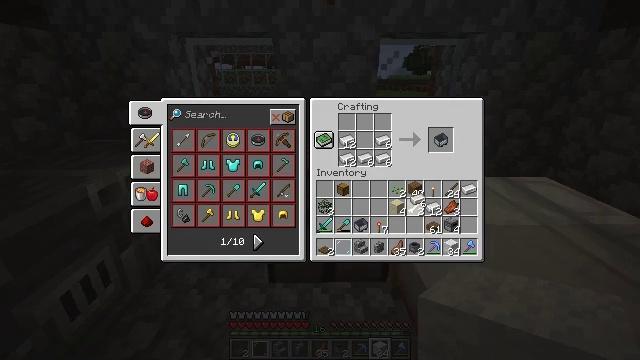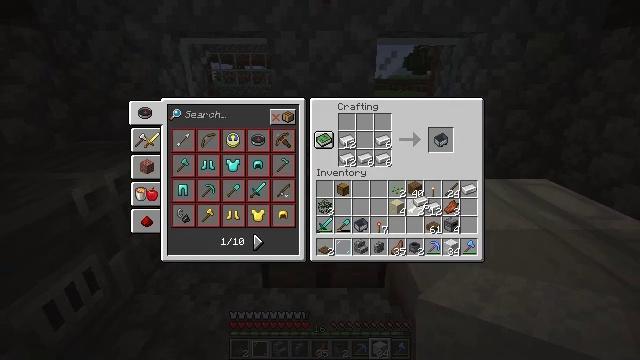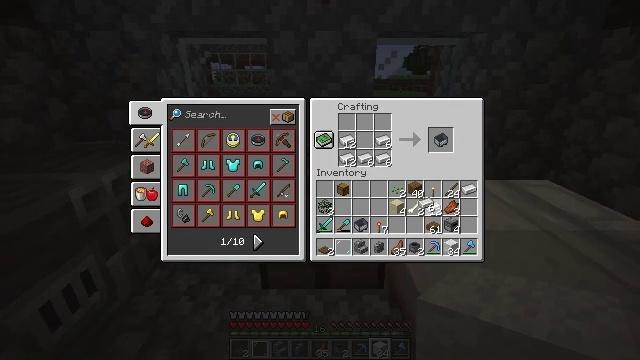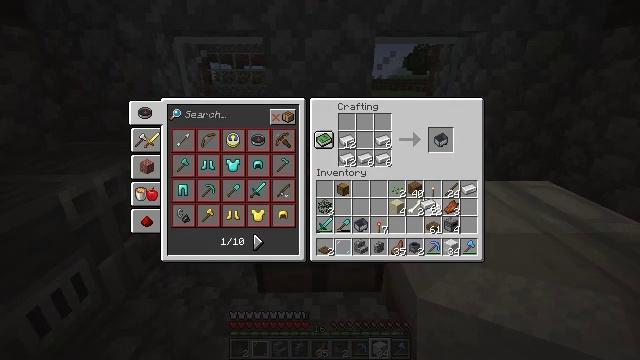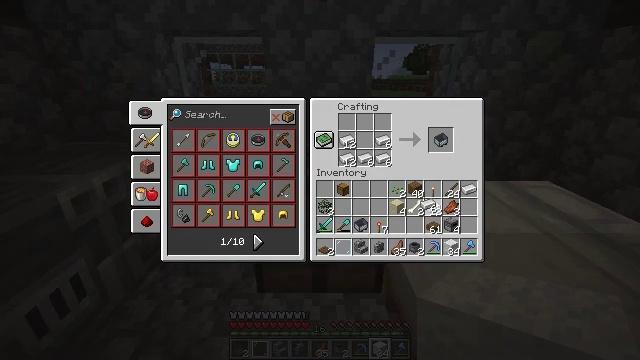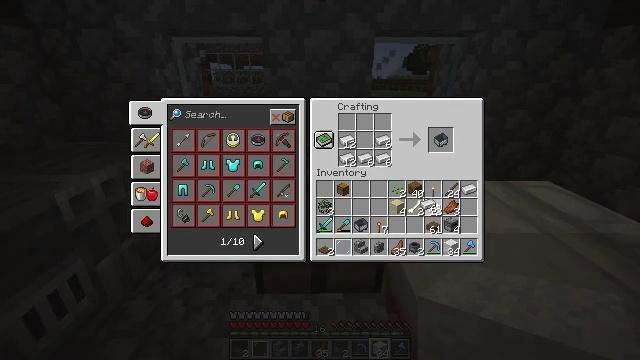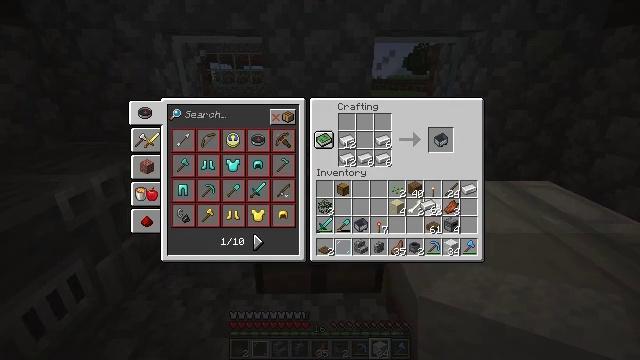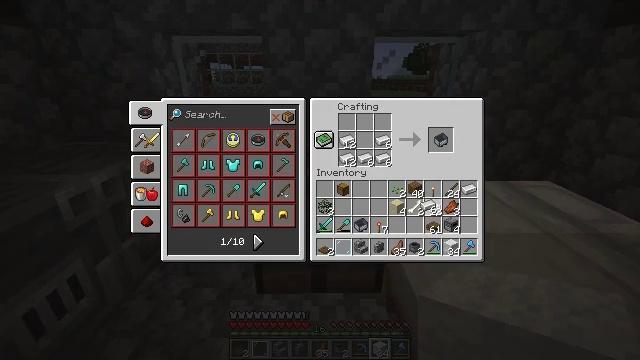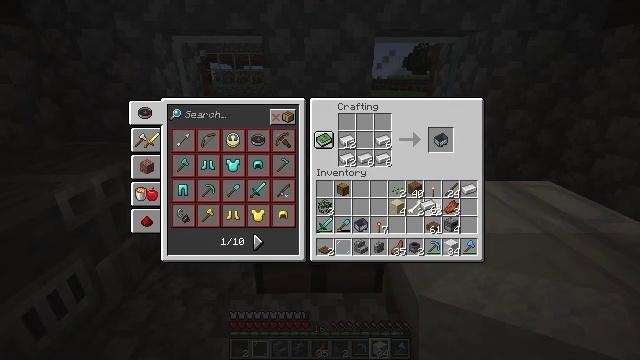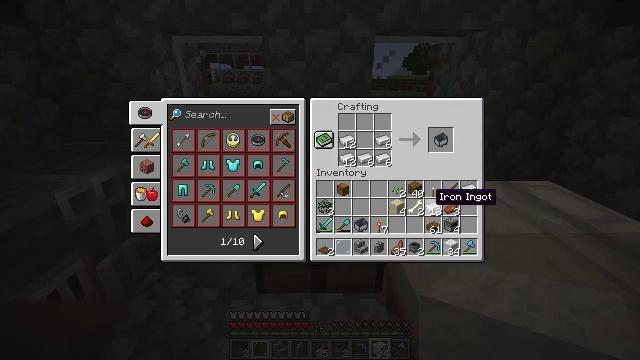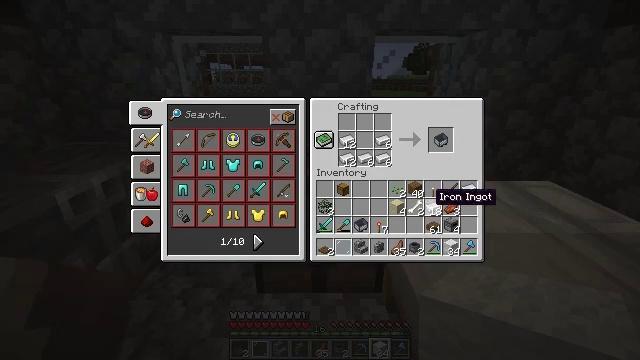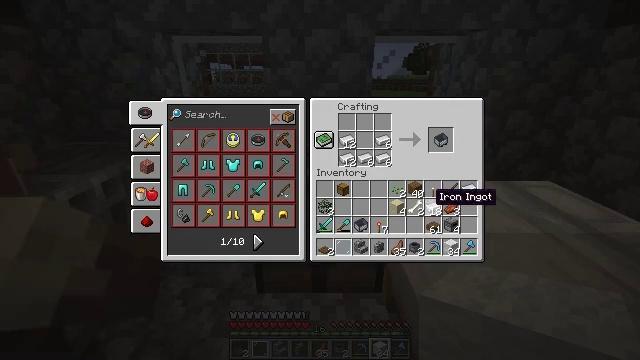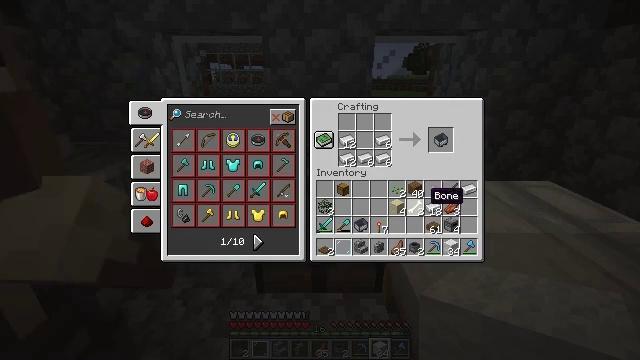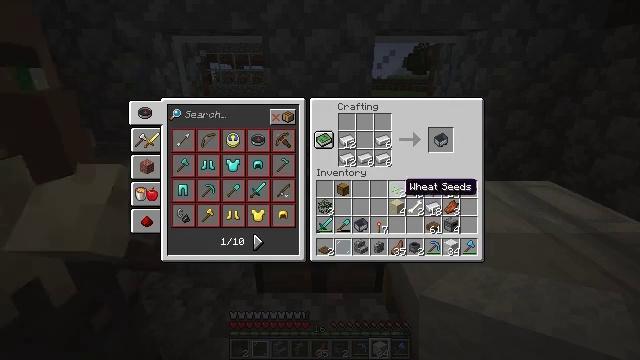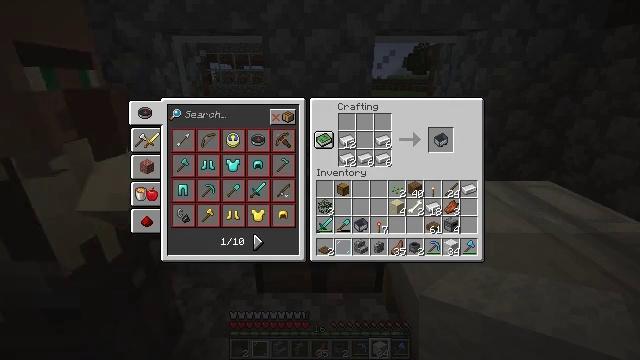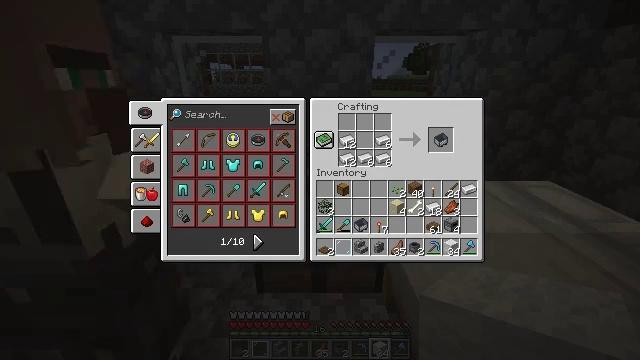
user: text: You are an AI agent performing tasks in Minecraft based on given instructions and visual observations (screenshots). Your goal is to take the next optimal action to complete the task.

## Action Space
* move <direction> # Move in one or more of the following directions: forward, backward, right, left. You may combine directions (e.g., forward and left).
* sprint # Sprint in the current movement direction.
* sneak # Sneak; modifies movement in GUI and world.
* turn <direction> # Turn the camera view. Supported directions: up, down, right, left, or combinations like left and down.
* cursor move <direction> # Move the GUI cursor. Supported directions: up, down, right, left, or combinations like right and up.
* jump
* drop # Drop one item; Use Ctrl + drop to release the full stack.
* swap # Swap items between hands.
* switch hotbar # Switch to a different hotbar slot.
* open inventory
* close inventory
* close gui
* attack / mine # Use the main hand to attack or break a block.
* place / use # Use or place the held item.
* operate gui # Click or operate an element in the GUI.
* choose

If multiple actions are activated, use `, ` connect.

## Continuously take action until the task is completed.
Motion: motion action
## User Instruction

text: Interact with the crafting table to craft a minecart.
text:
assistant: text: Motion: no_op
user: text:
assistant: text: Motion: no_op
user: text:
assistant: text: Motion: no_op
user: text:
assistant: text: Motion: no_op
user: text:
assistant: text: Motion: no_op
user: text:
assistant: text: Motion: operate gui
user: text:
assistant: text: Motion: operate gui
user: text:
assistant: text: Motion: operate gui
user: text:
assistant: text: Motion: no_op
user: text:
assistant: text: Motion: no_op
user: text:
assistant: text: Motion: no_op
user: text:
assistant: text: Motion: no_op
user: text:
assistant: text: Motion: cursor move left and up
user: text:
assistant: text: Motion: cursor move left and up
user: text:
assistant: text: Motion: cursor move left
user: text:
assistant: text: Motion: no_op
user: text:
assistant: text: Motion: no_op
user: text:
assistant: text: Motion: no_op
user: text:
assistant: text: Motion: no_op
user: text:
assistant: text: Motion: cursor move right
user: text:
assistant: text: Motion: no_op
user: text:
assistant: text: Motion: no_op
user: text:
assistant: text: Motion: no_op
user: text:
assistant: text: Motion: no_op
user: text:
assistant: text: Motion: no_op
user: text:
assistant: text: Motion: choose
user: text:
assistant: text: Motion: choose
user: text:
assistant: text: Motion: choose
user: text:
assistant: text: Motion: cursor move right and down
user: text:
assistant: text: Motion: cursor move right and down